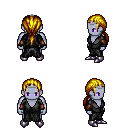
a pixel art fantasy rpg character, male body template, dark elf, purple skin, gray robe, red pants, blonde ponytail hairstyle, silver tiara, cloth bracers, metal boots, four views (front, back, left, right), 2x2 character sprite sheet, small pixel art, hard edges, no anti-aliasing